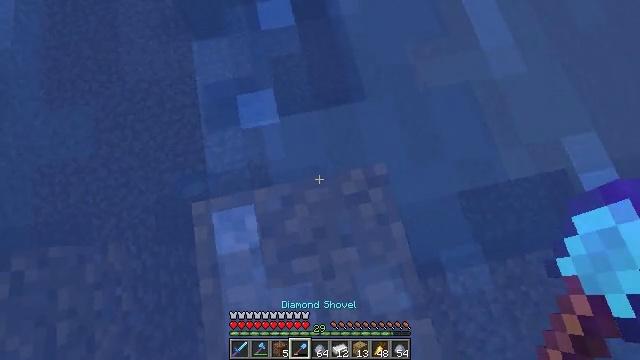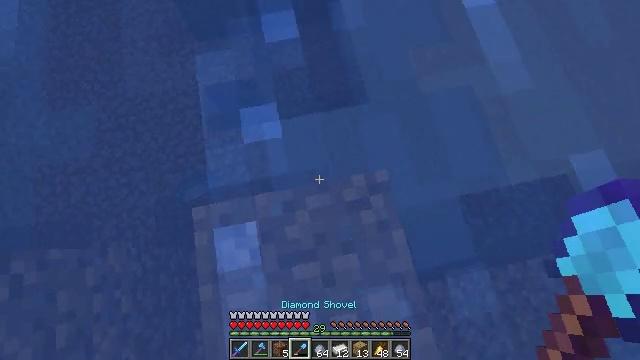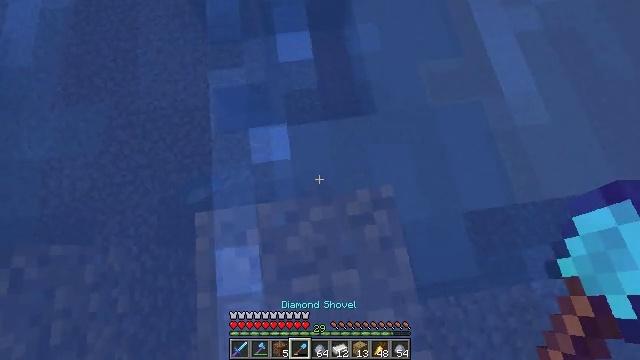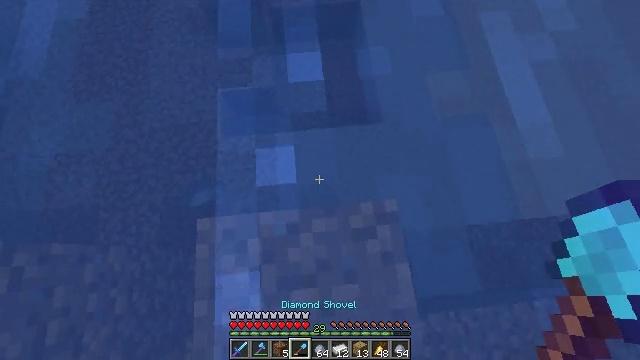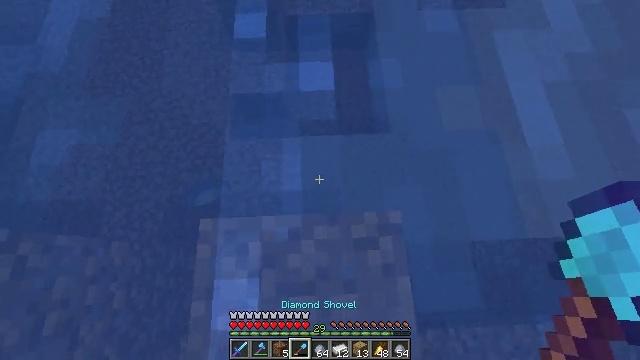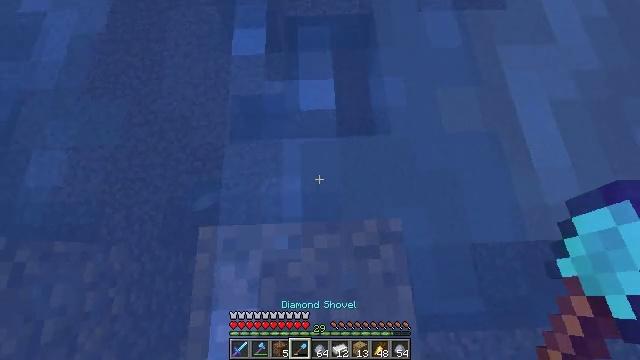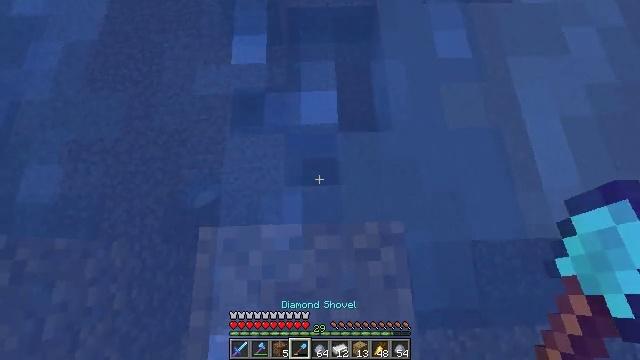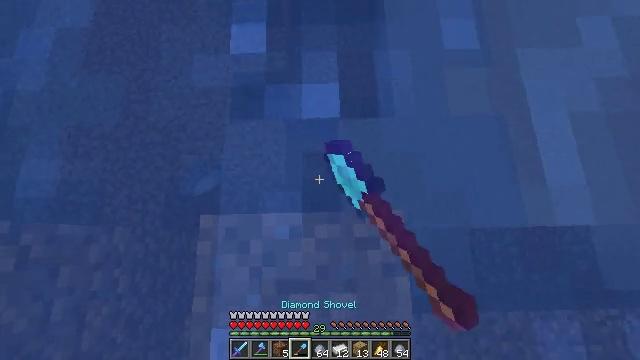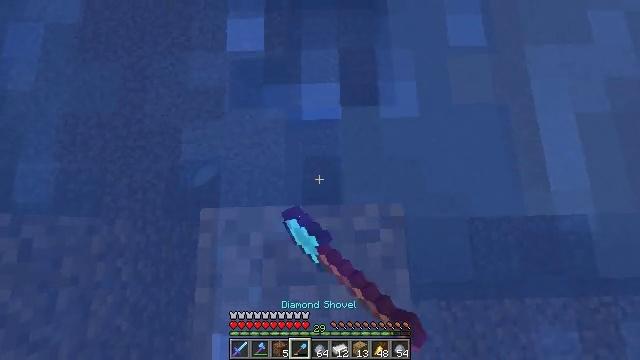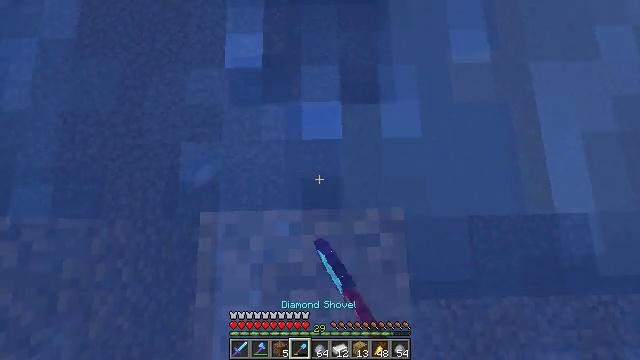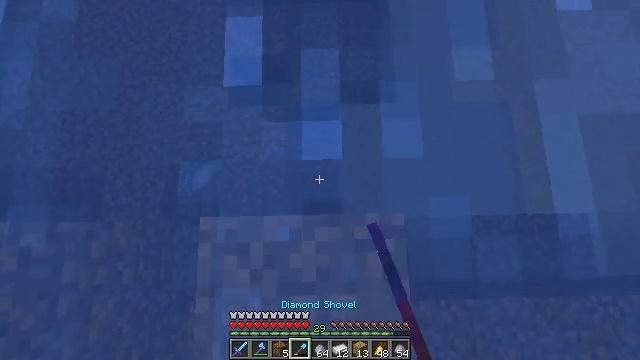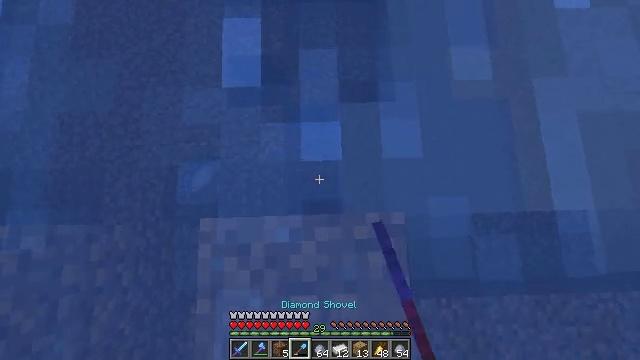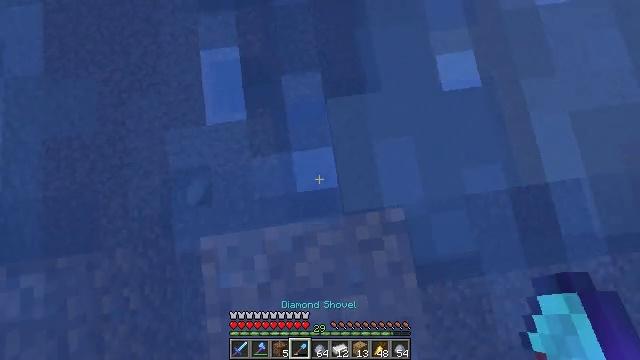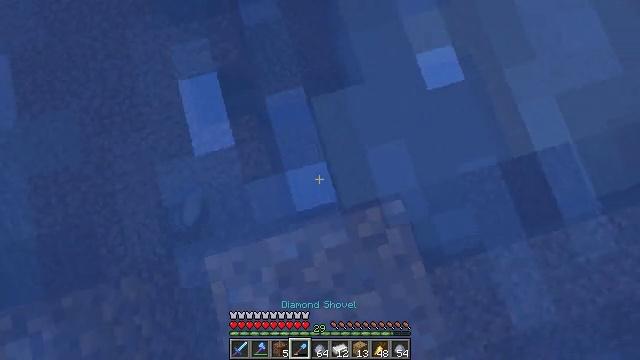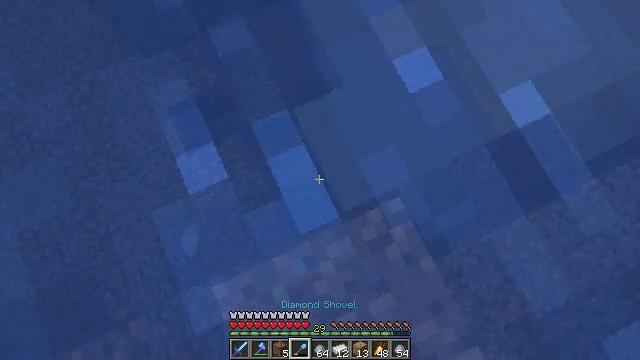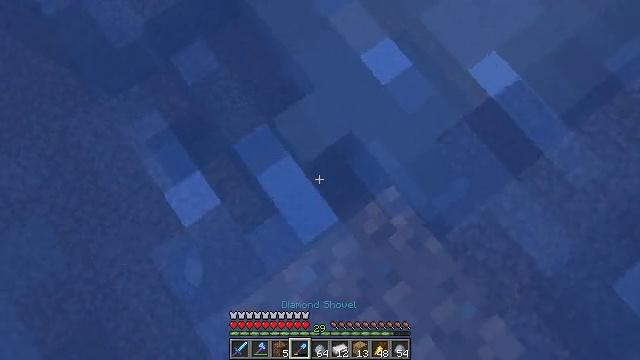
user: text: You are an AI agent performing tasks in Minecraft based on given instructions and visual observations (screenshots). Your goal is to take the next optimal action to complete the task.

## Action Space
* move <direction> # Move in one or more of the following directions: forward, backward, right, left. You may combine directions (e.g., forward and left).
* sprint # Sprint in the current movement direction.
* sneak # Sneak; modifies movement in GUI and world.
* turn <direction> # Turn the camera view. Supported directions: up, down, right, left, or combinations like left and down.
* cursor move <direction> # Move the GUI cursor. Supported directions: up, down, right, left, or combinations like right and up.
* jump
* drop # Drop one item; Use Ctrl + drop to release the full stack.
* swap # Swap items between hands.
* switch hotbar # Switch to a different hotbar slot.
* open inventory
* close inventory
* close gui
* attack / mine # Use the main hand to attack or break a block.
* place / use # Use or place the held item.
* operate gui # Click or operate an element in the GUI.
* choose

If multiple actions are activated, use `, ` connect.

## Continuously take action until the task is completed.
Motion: motion action
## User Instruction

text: Attack the clay block to obtain it.
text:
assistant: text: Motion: move forward, sneak
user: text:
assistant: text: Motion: move forward, sneak, turn left and up
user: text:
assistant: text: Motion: move forward, sneak, turn left and up
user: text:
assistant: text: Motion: move forward, sneak, turn left and up
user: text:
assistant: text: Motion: move forward, sneak
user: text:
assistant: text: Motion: move forward, sneak, turn down, attack / mine
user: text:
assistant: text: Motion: move forward, sneak, turn down, attack / mine
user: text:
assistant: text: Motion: move forward, sneak, turn down, attack / mine
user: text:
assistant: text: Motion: move forward, sneak, attack / mine
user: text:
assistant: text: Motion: move forward, sneak, attack / mine
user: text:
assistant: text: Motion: move forward, sneak, attack / mine
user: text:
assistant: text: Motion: move forward, sneak, turn right and down, attack / mine
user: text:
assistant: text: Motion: move forward, sneak, turn right, attack / mine
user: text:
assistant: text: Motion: sneak, turn right and up, attack / mine
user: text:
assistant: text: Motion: sneak, turn right, attack / mine
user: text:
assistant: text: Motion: sneak, turn right and up, attack / mine
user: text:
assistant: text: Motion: sneak, turn right and up, attack / mine
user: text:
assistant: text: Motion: sneak, attack / mine
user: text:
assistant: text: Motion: sneak, turn right, attack / mine
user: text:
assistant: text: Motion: move forward, sneak, turn right, attack / mine
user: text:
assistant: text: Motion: move forward, sneak, attack / mine
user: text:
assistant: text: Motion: move forward, sneak, turn left and up, attack / mine
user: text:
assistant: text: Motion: move forward, sneak, turn left and up, attack / mine
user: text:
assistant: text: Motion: move forward, sneak, turn left, attack / mine
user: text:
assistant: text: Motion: move forward, sneak, attack / mine
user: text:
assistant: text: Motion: move forward, sneak, turn right and up, attack / mine
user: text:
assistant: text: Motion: move forward, sneak, turn right and up, attack / mine
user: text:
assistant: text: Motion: move forward, sneak, turn right and up, attack / mine
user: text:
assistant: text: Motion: move forward, sneak, attack / mine
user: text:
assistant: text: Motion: move forward, sneak, turn right, attack / mine